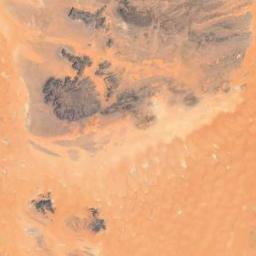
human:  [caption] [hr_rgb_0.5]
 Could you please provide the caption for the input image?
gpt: This is a orange desert with some brown plants .

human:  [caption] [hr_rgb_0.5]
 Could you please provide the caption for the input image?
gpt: The desert has yellow sand and some decayed rocks and the desert terrain is flat .

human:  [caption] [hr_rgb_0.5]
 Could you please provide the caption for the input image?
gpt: The yellow desert is next to the bare land .

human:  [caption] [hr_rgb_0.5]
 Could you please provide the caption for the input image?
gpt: There are several trees in this orange desert .

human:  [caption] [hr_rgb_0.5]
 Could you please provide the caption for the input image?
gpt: A sandy desert with some black rocks .